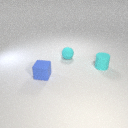
small cyan rubber cylinder in front of small cyan rubber sphere